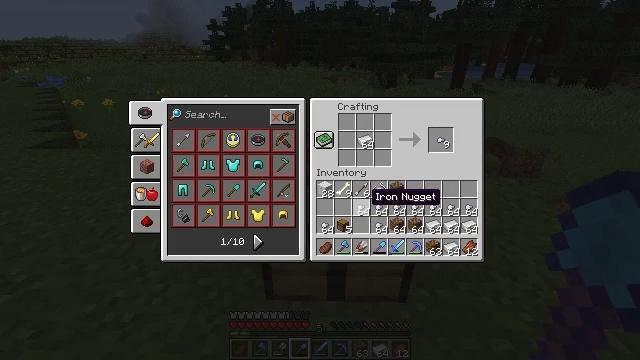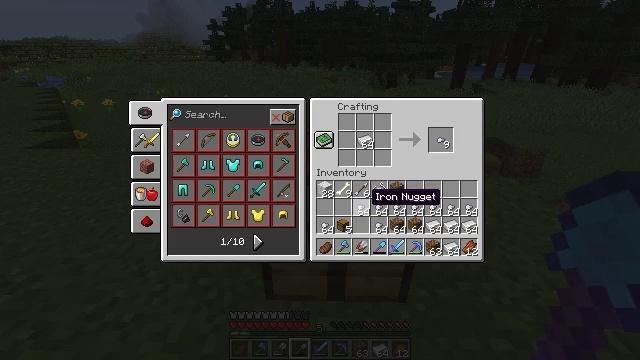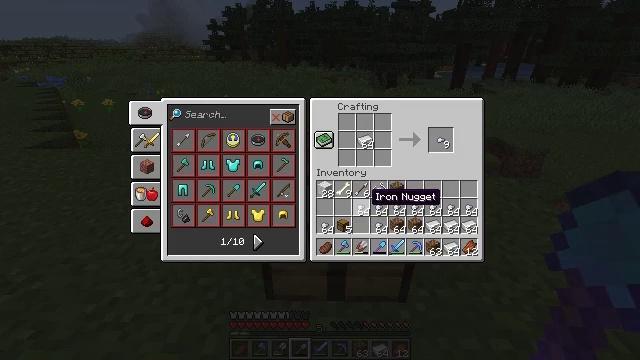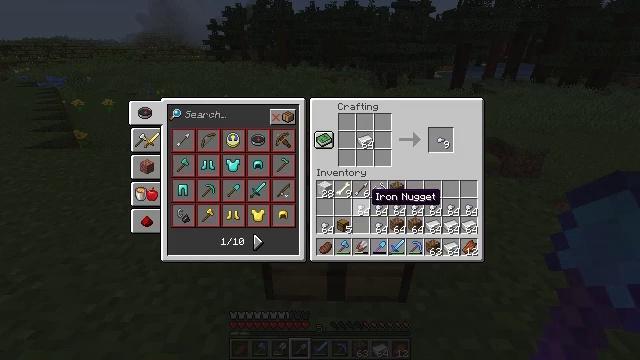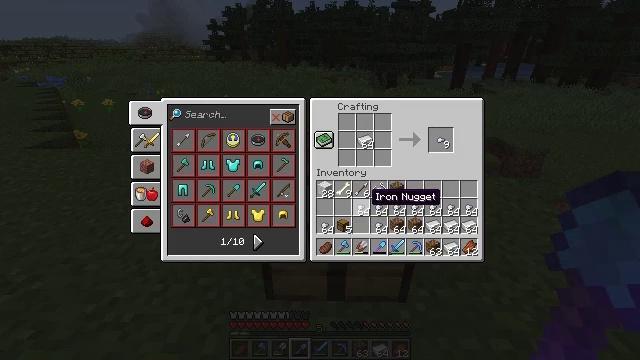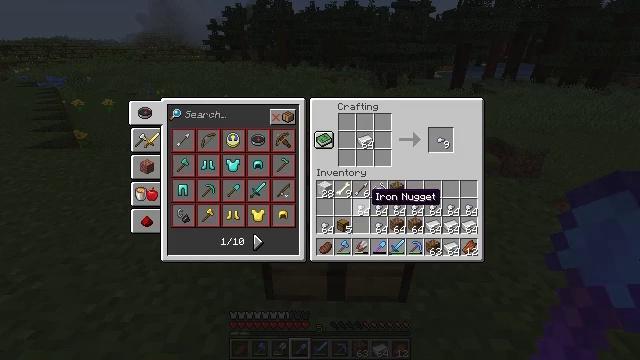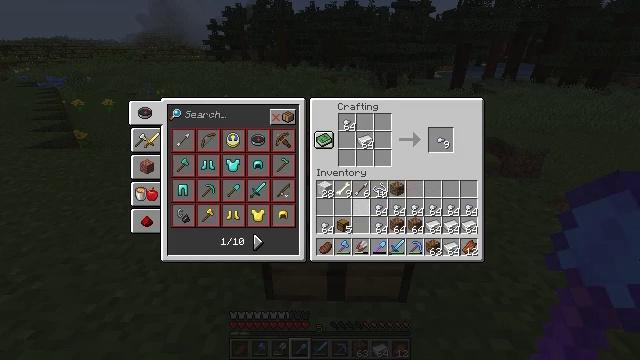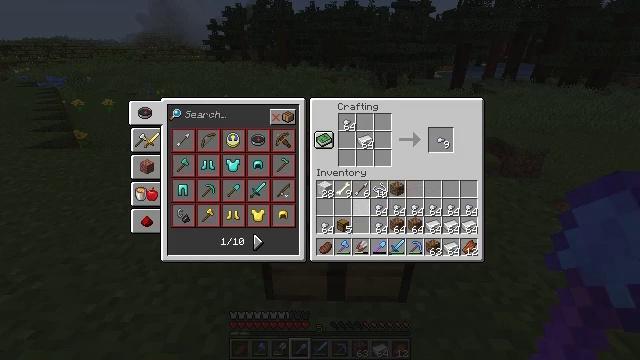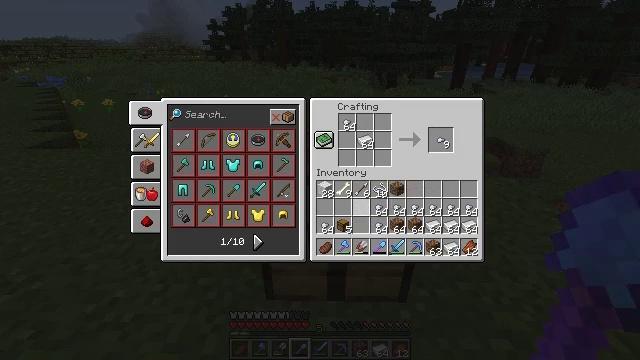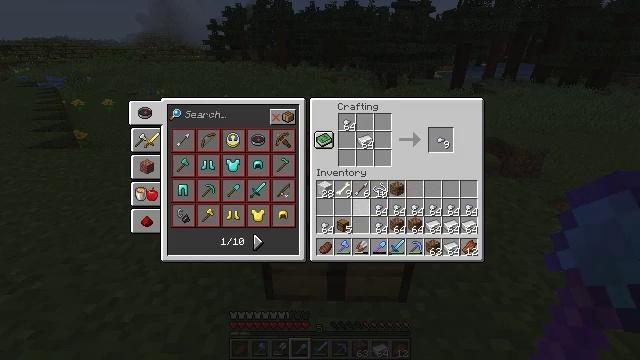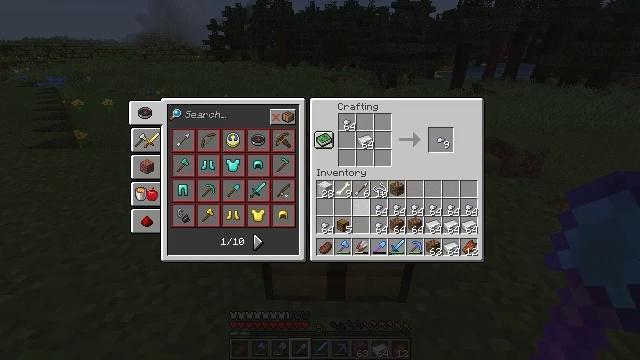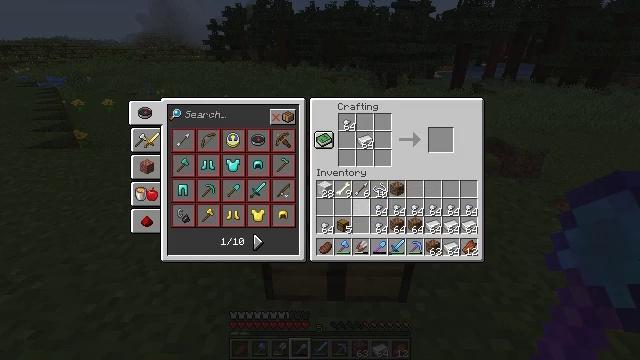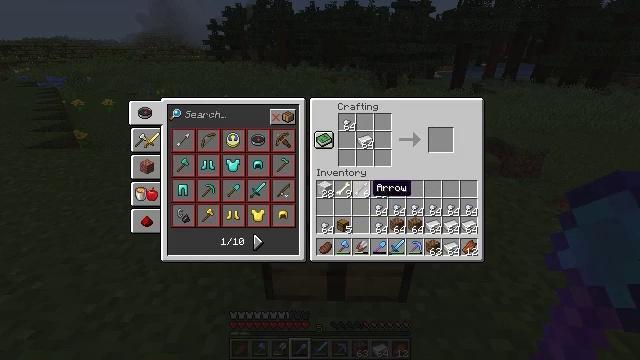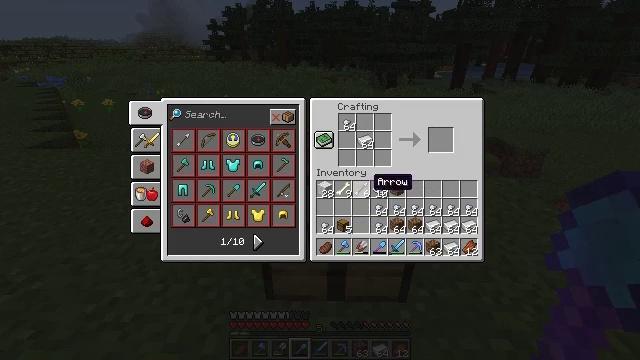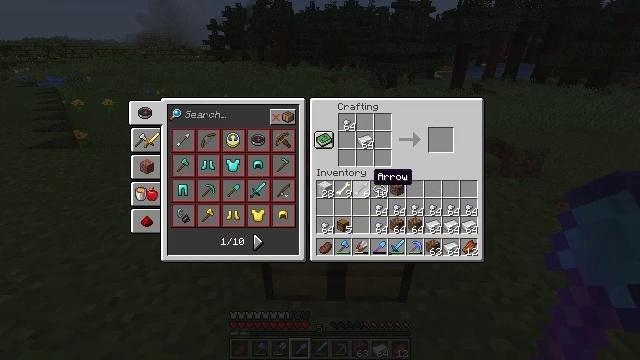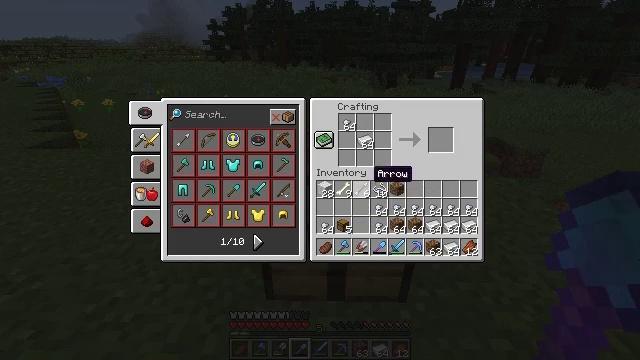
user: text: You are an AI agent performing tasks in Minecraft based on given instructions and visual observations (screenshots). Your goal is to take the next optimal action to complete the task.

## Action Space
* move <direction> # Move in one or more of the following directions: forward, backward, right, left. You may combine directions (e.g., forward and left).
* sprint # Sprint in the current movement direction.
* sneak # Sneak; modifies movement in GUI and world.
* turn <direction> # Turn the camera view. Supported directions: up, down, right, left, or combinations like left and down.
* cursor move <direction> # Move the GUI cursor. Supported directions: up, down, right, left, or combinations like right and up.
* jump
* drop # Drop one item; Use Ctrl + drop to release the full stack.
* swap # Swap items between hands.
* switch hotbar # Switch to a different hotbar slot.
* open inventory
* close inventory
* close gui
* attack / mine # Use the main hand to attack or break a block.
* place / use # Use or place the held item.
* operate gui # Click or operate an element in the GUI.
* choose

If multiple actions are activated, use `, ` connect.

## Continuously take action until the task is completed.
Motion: motion action
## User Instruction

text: Open a crafting table to make a chain.
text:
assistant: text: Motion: sneak
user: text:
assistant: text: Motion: sneak
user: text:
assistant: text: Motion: sneak
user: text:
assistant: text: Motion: sneak
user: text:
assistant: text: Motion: sneak
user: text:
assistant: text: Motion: sneak, operate gui
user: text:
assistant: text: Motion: sneak, operate gui
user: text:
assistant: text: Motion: sneak
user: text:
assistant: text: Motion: sneak
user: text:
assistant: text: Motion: sneak
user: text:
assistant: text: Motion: sneak
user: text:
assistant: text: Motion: sneak
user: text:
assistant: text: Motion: sneak
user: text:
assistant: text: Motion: sneak
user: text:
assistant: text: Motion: sneak
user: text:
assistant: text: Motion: sneak
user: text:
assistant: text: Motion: sneak
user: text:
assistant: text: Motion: sneak
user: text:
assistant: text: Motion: sneak
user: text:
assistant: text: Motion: sneak
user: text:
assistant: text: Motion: sneak
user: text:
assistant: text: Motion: sneak
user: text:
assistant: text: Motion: sneak
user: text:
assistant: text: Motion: sneak
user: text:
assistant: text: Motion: cursor move up
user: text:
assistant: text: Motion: cursor move up
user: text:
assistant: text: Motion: cursor move left and up
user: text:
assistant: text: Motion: cursor move up
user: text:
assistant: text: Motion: no_op
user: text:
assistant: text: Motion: no_op